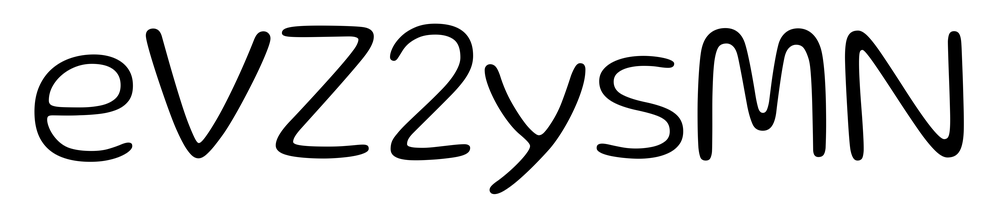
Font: Gluten_ExtraLight